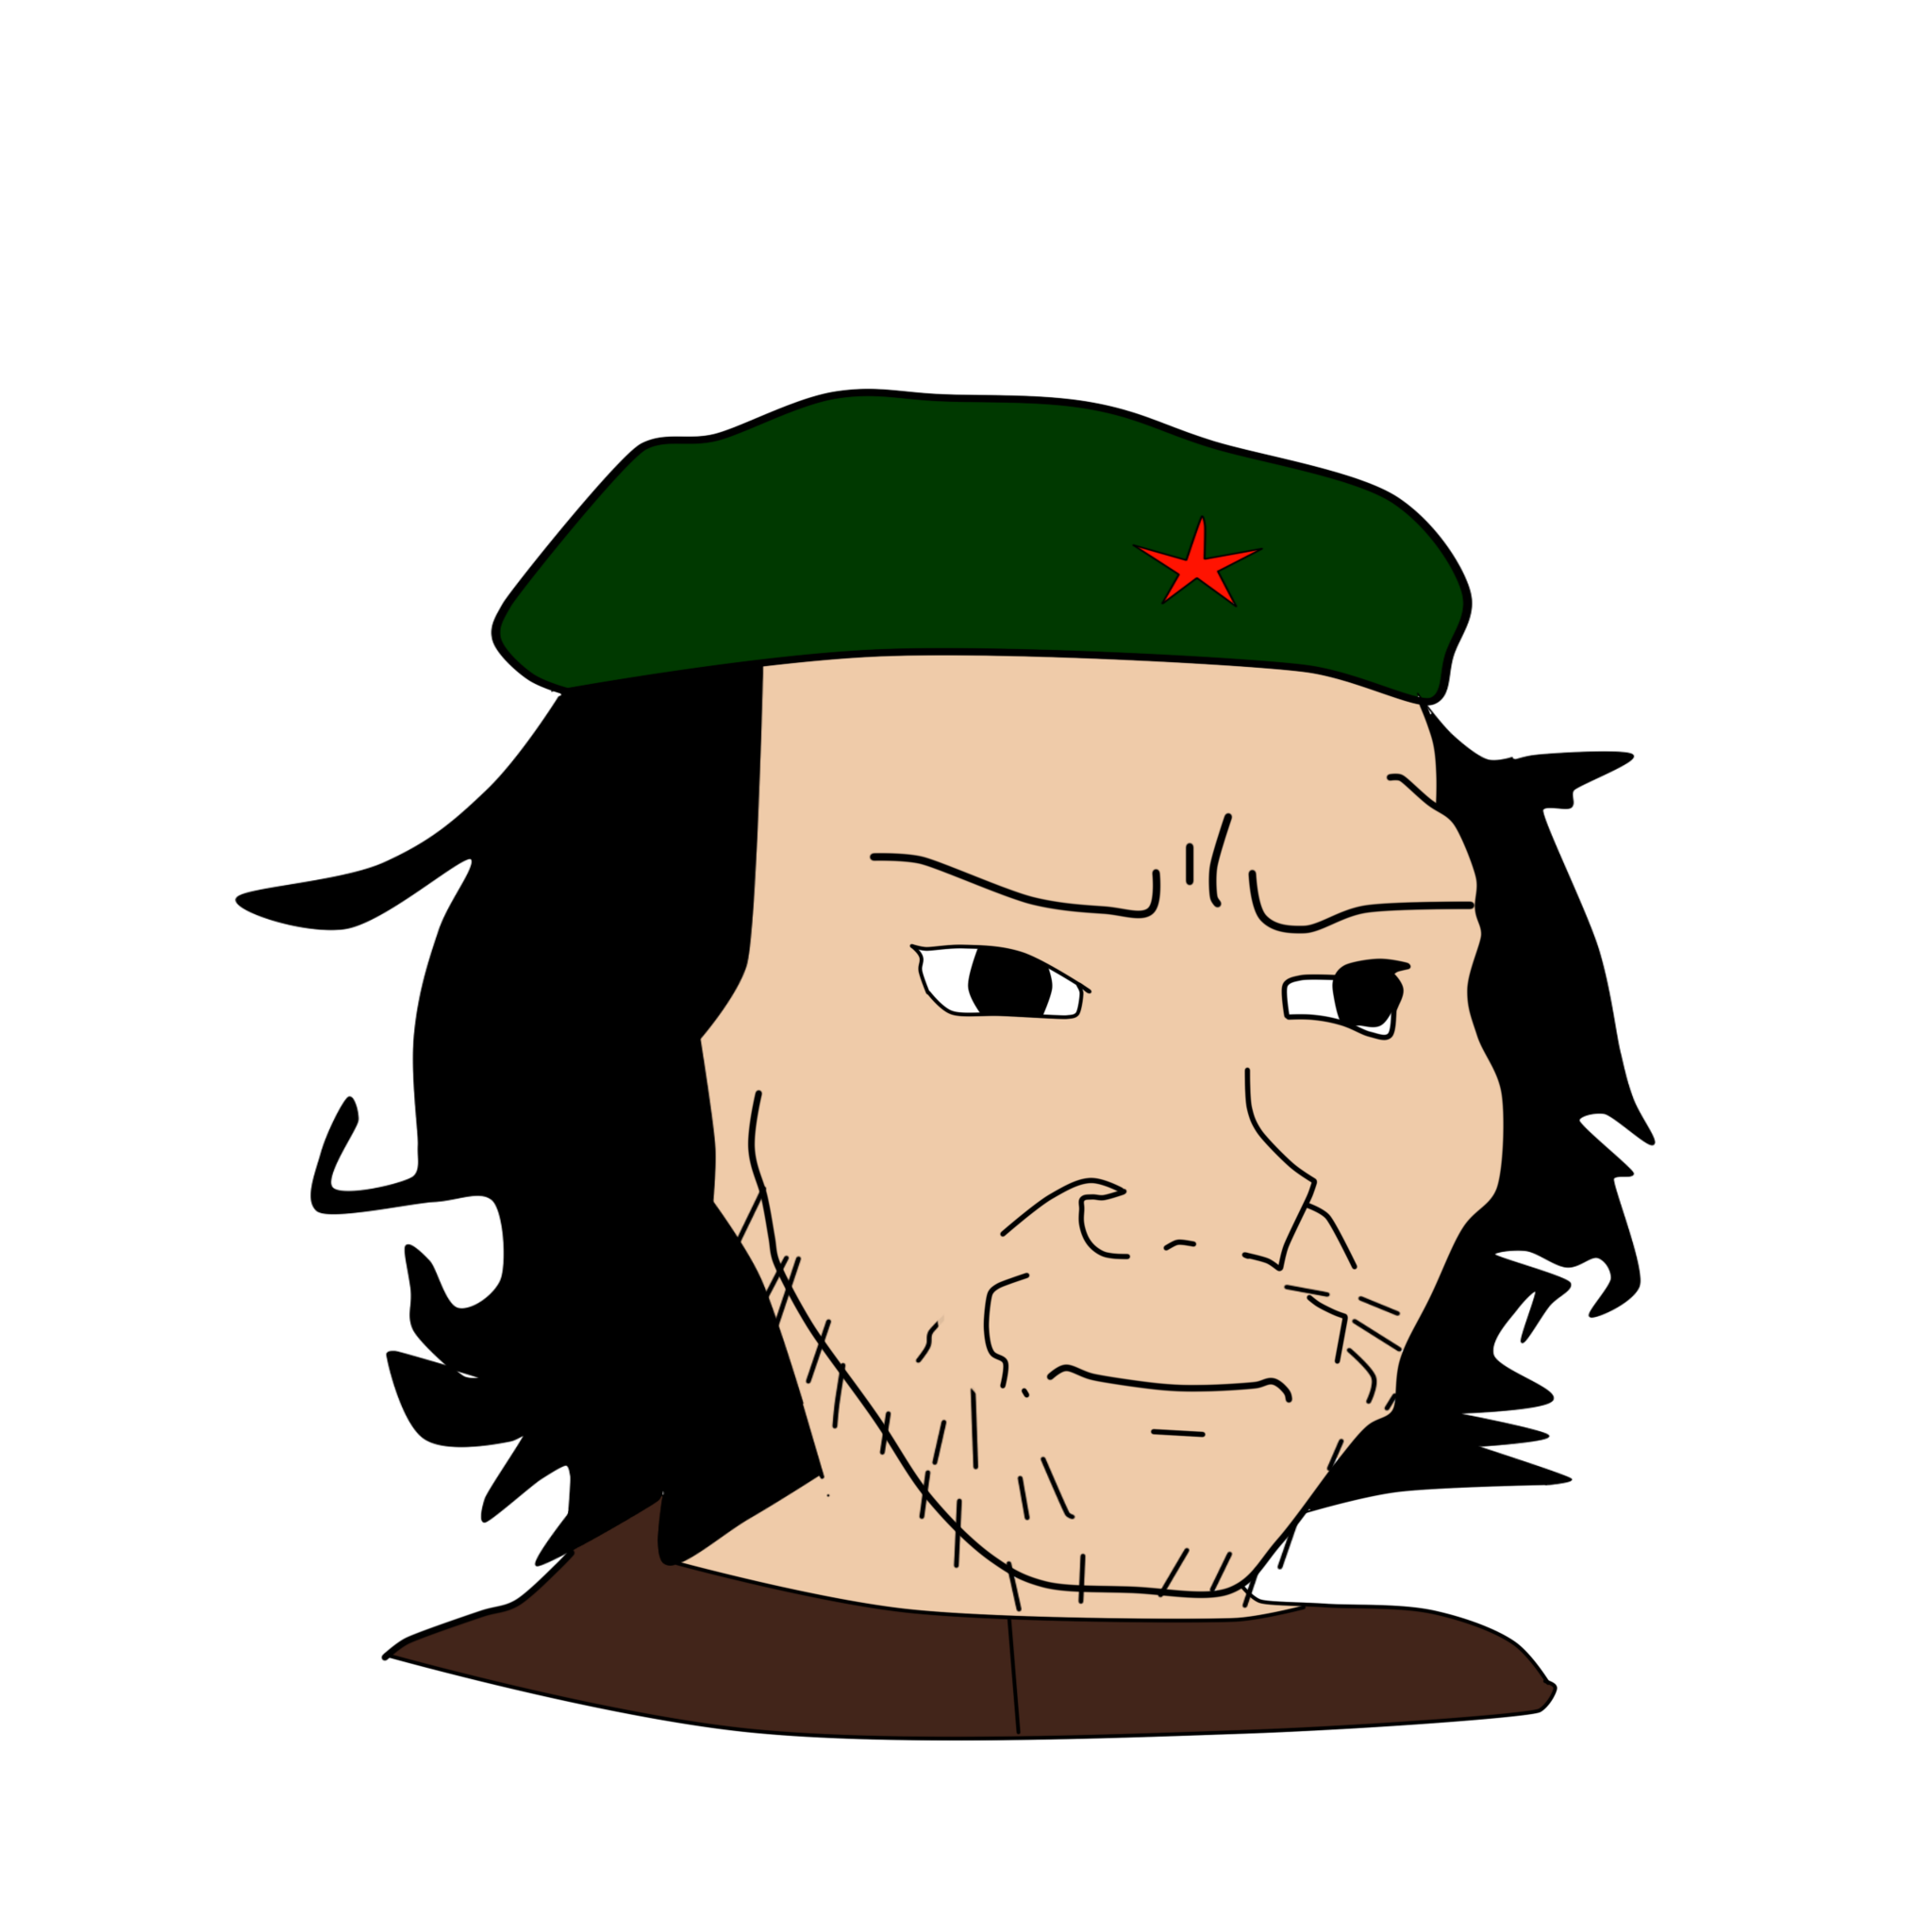
Label: 5_Soyjak